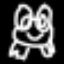
Label: frog